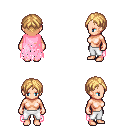
a pixel art fantasy rpg character, female body template, human, light skin, pink tattered cape, white pants, light blonde parted hairstyle, four views (front, back, left, right), 2x2 character sprite sheet, small pixel art, hard edges, no anti-aliasing